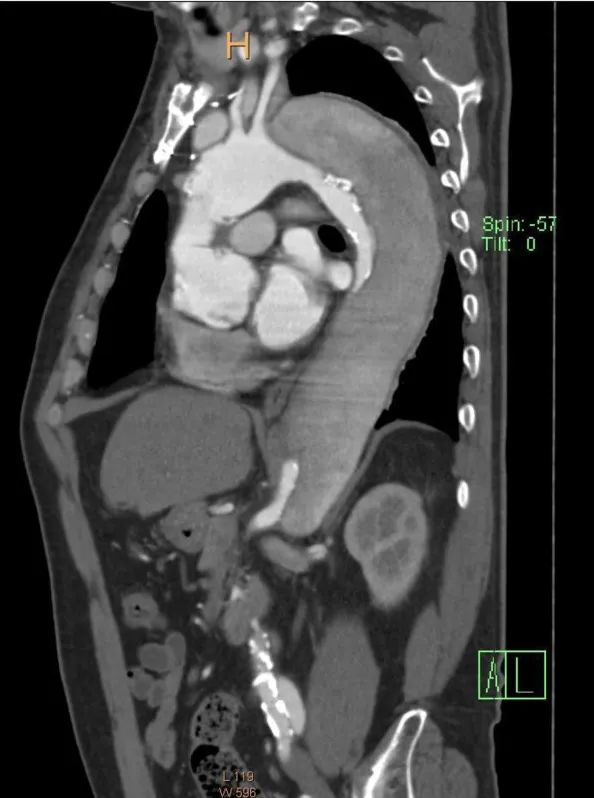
Computed tomography (CT) image showing an aneurysm of the sinus of Valsalva and an extended aortic aneurysm, spanning the proximal descending aorta to level of the abdominal aorta.
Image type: radiology (ct)